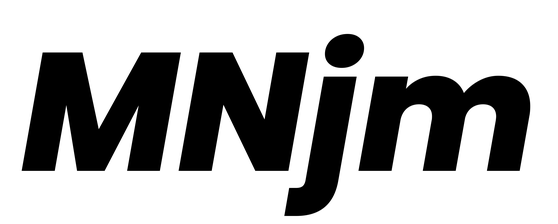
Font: Poppins-ExtraBoldItalic